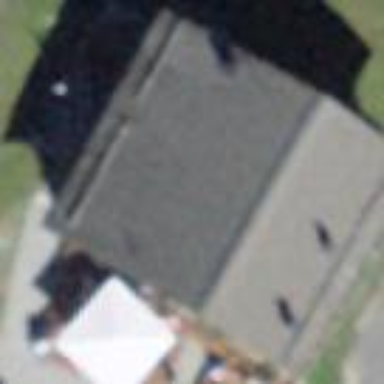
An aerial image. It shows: Restaurant building.